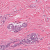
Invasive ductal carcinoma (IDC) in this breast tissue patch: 0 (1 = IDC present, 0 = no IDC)